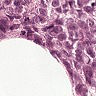
Metastatic tissue present: yes